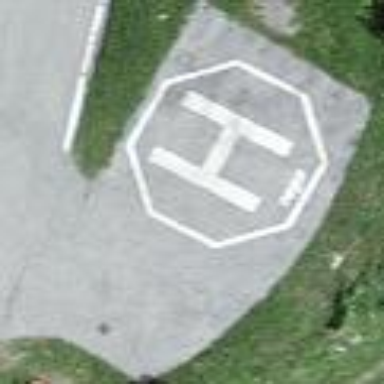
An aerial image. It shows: Image of helipad at airport.